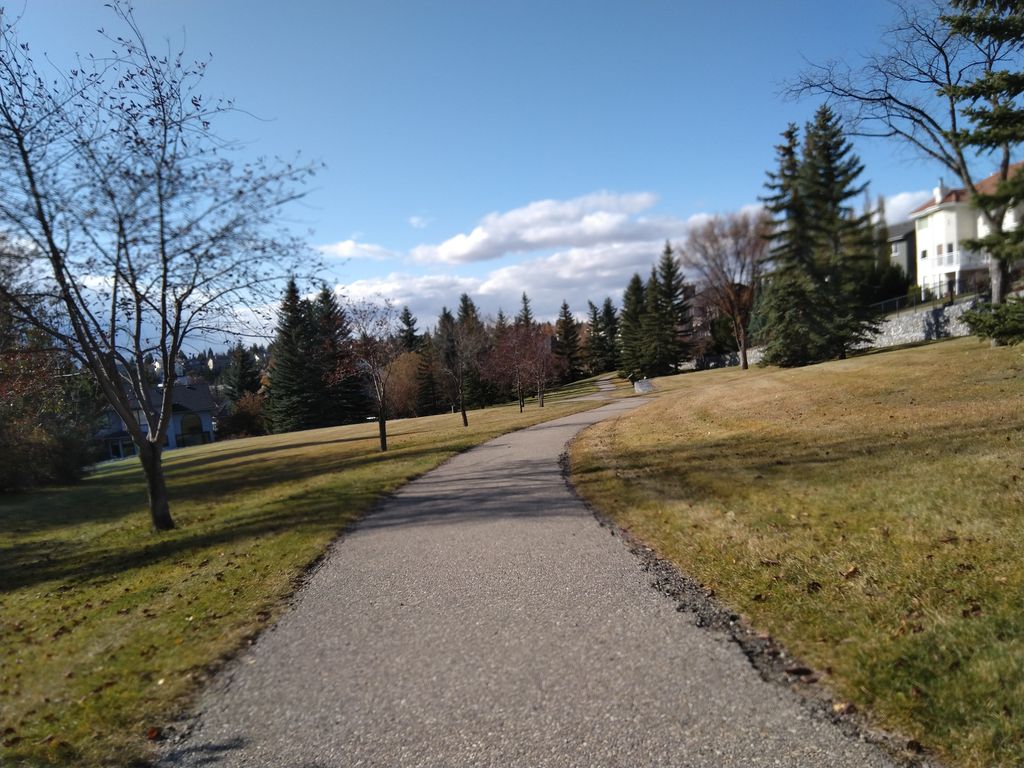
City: calgary